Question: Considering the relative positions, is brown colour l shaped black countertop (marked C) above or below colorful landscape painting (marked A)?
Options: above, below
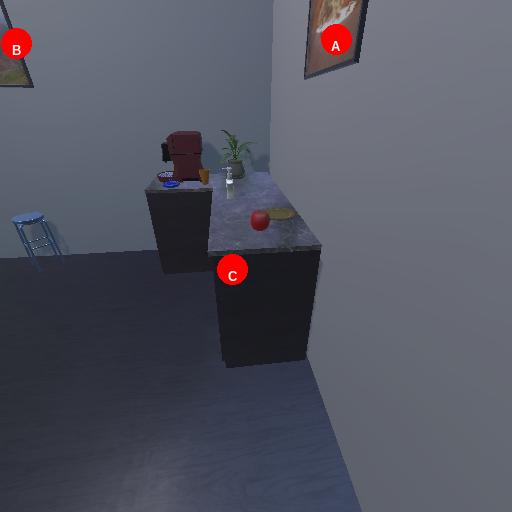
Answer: above